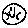
Label: smiley face